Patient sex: F
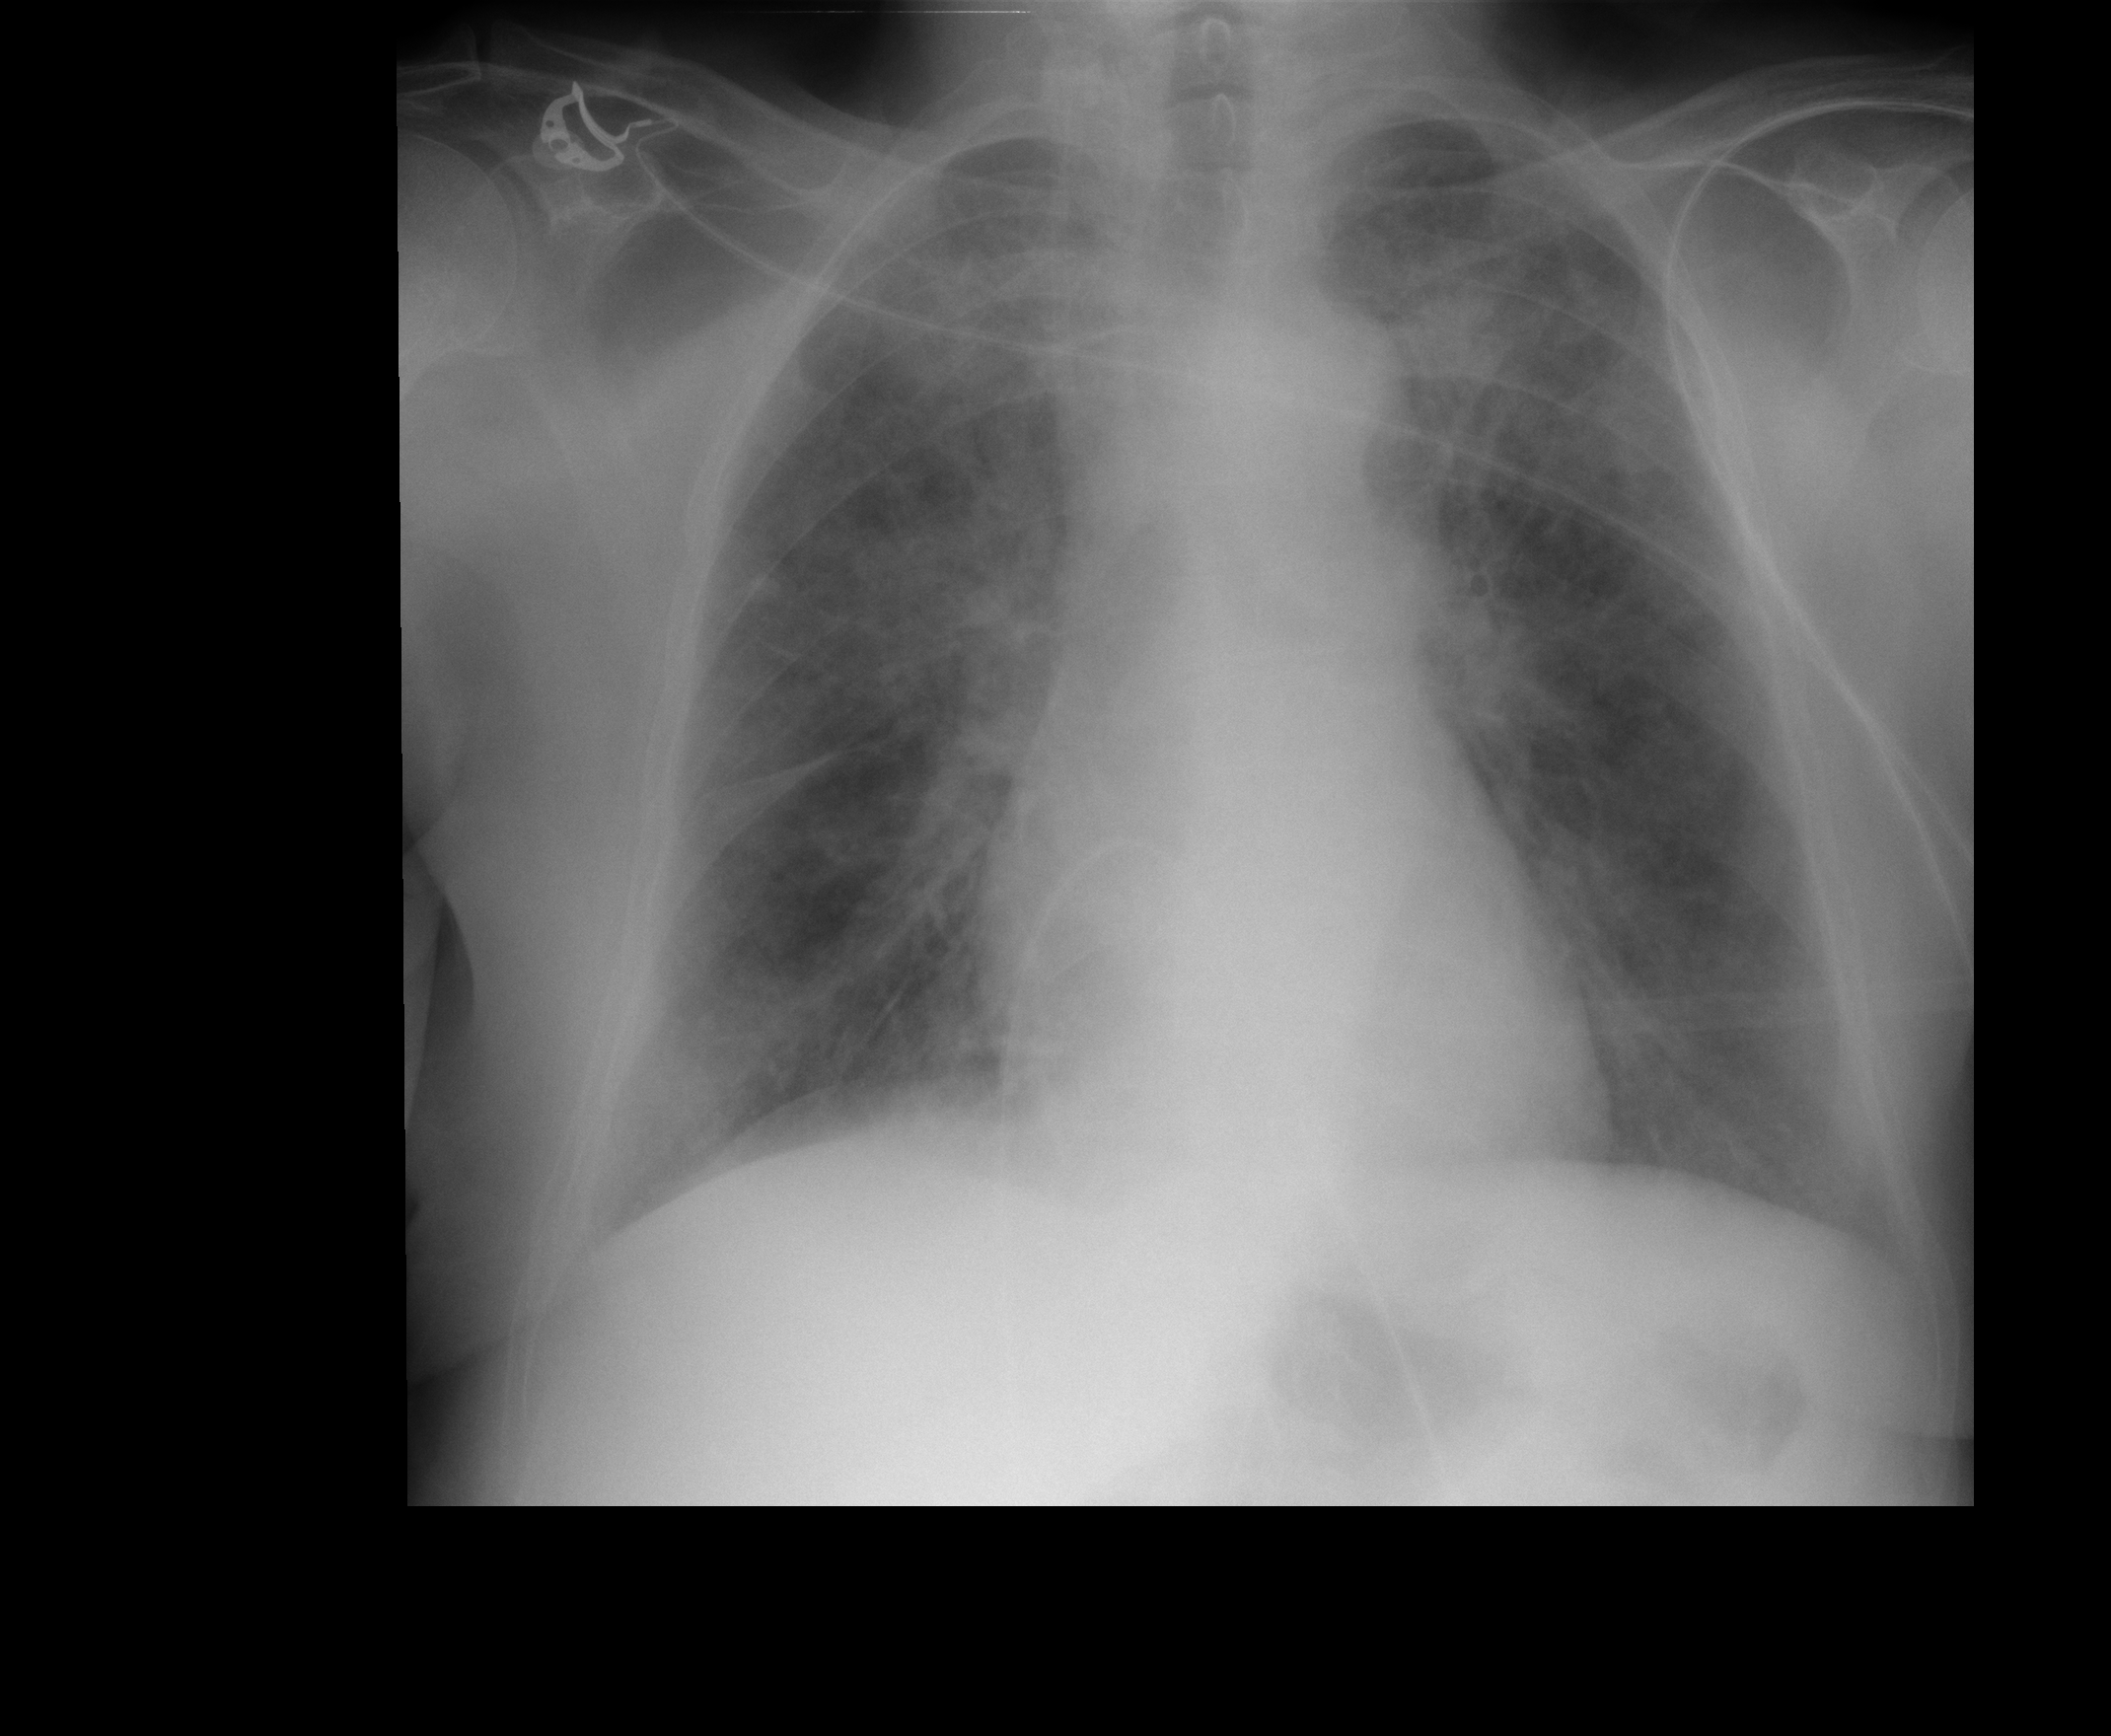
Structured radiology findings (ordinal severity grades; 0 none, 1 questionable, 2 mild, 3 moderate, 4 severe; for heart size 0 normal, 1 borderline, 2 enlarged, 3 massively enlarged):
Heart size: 0
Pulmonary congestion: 0
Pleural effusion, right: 0
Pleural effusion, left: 0
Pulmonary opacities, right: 2
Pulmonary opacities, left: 2
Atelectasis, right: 0
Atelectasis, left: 0